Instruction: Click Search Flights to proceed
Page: home
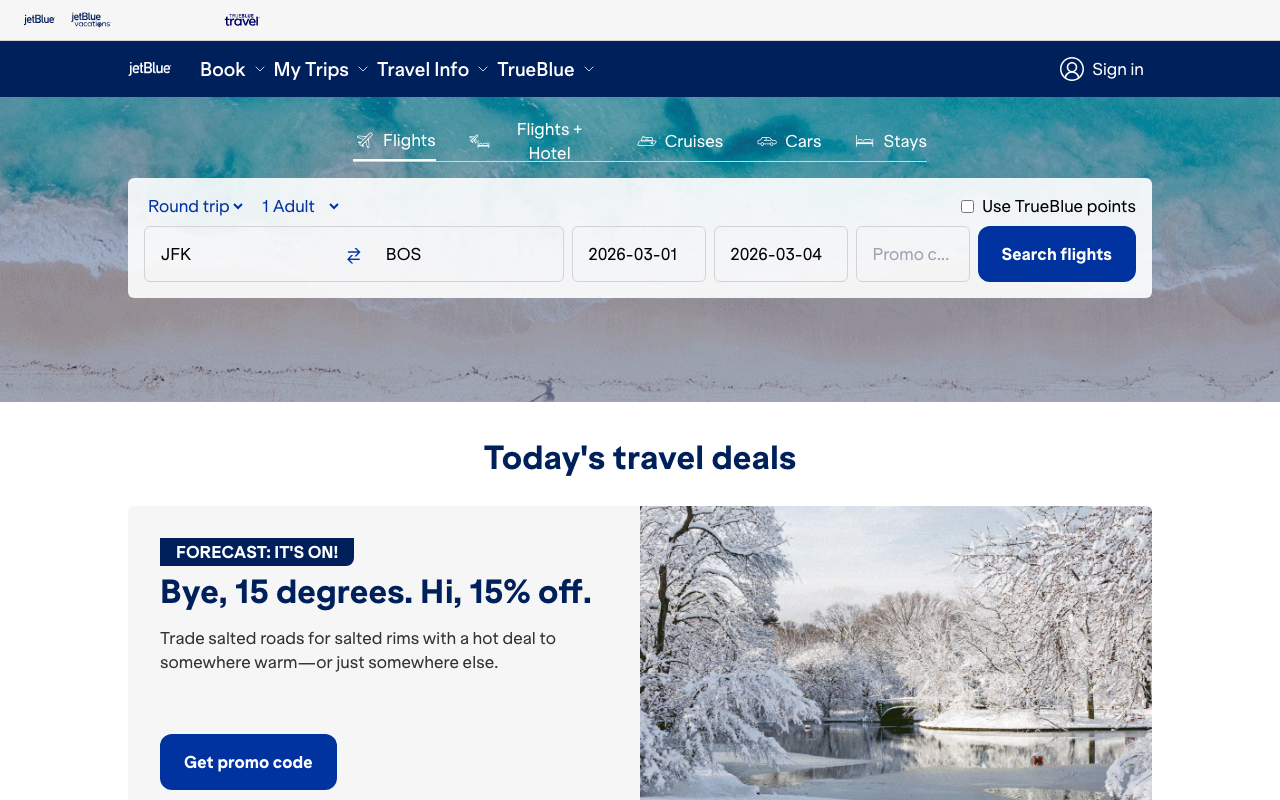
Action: click